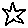
Label: star